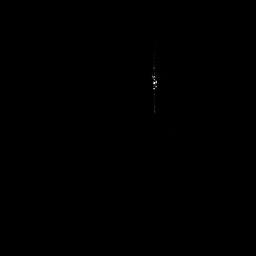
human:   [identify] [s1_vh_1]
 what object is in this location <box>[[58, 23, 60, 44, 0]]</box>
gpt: <ref>1 small ship at the center</ref>